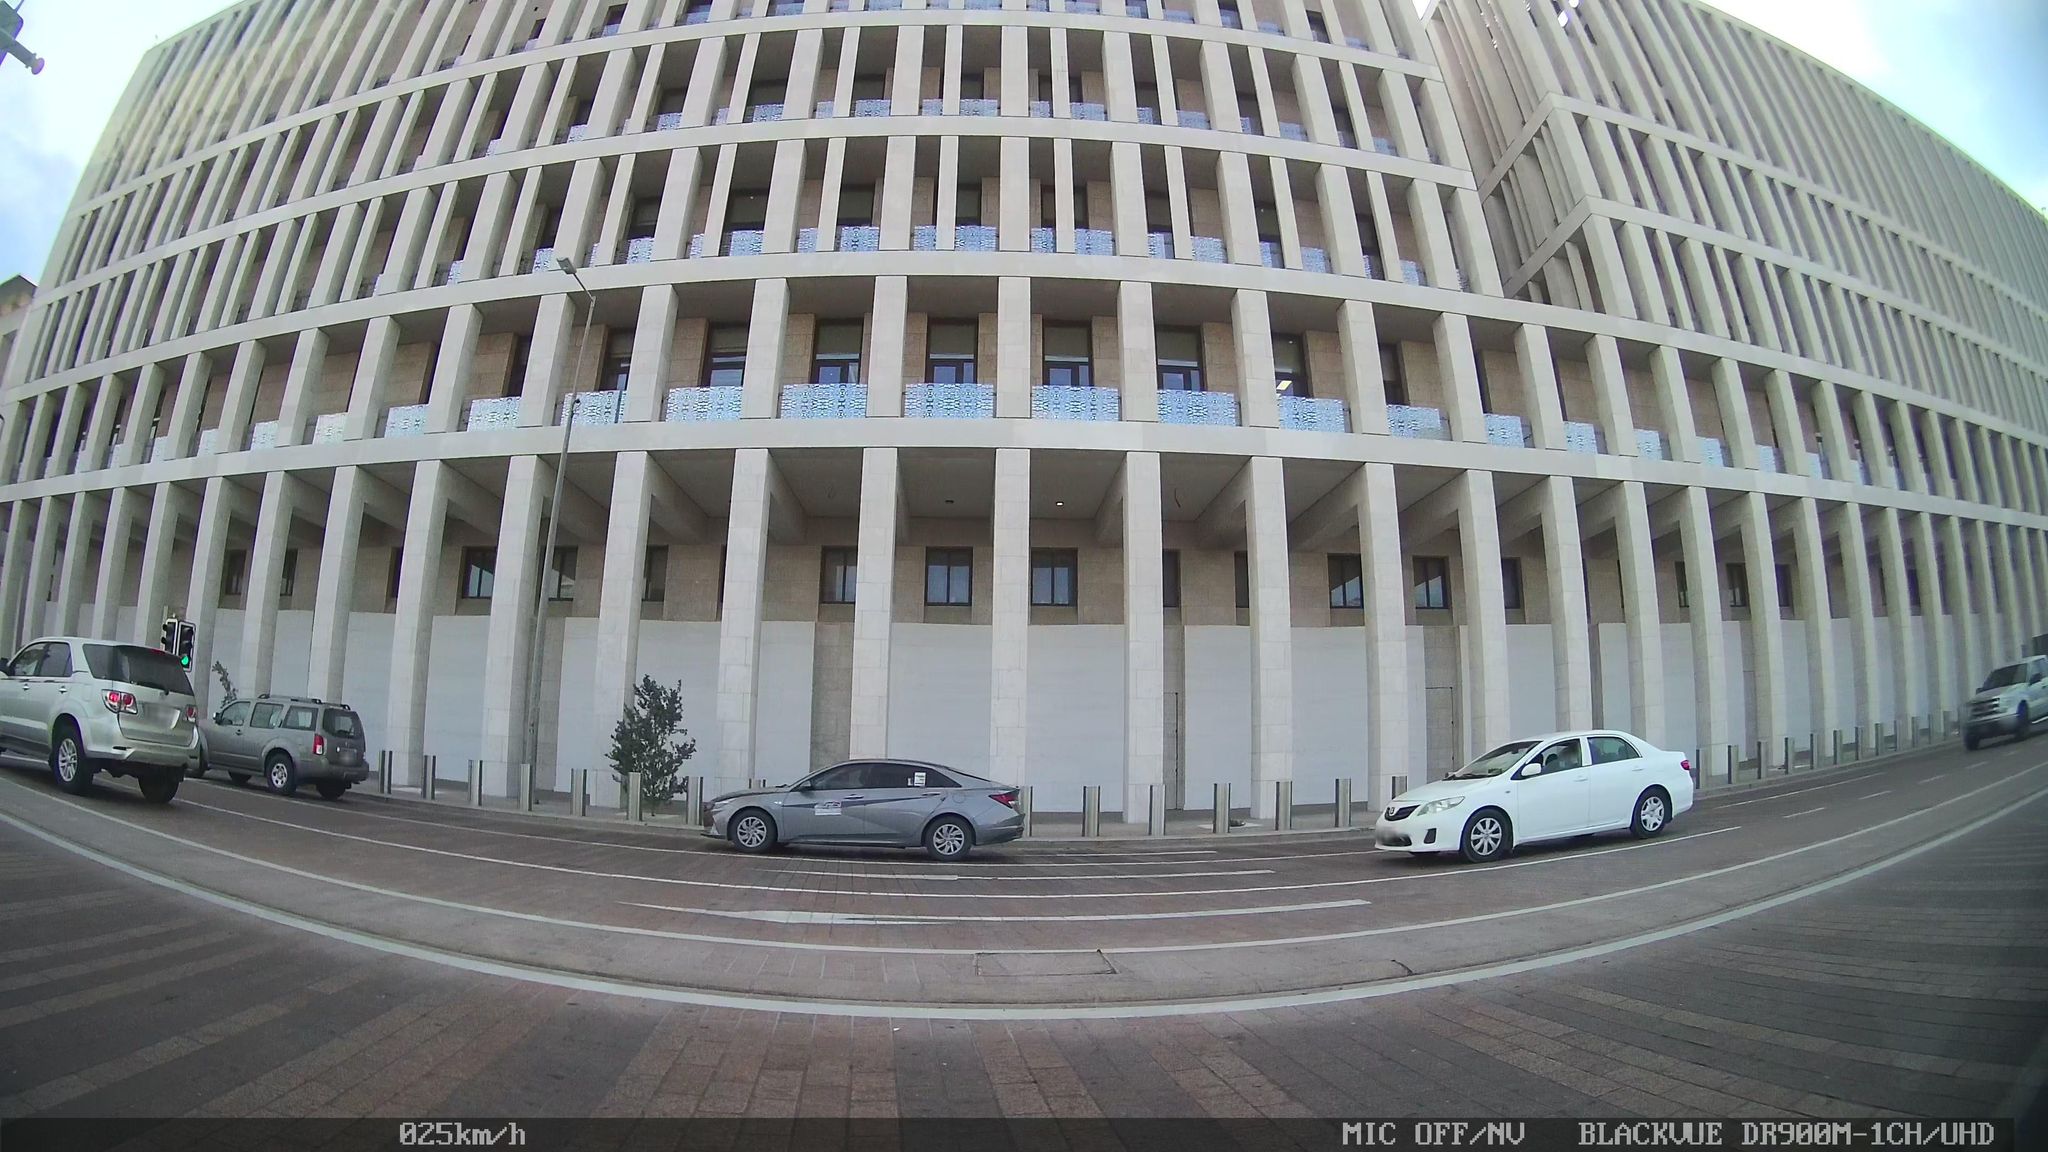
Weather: clear
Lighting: day
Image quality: good
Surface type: driving surface
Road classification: primary
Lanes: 2
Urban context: urban centre
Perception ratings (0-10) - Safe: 6.75, Lively: 4.95, Beautiful: 4.4, Boring: 8.25, Depressing: 5.29, Wealthy: 4.31